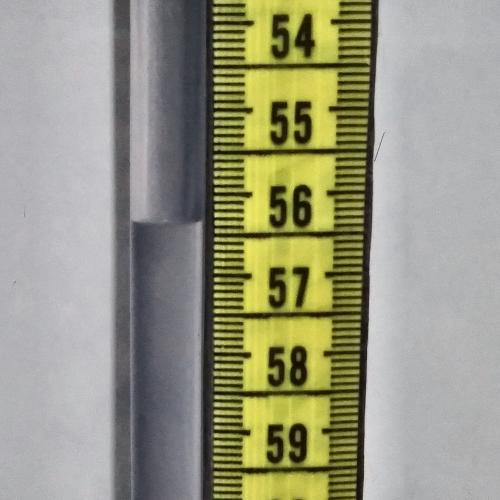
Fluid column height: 56.3 cm